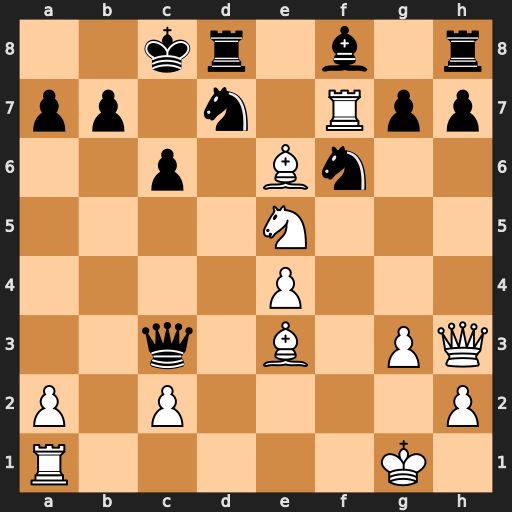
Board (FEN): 2kr1b1r/pp1n1Rpp/2p1Bn2/4N3/4P3/2q1B1PQ/P1P4P/R5K1
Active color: w
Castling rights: -
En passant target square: -
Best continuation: Bxd7+ Rxd7 Rxd7 Qxe3+ Kf1